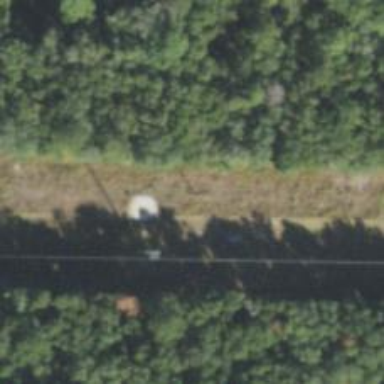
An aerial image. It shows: Power pole.